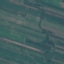
Label: AnnualCrop